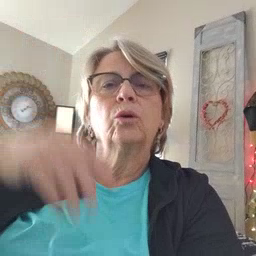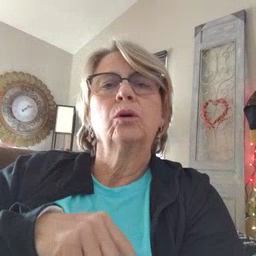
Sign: shower